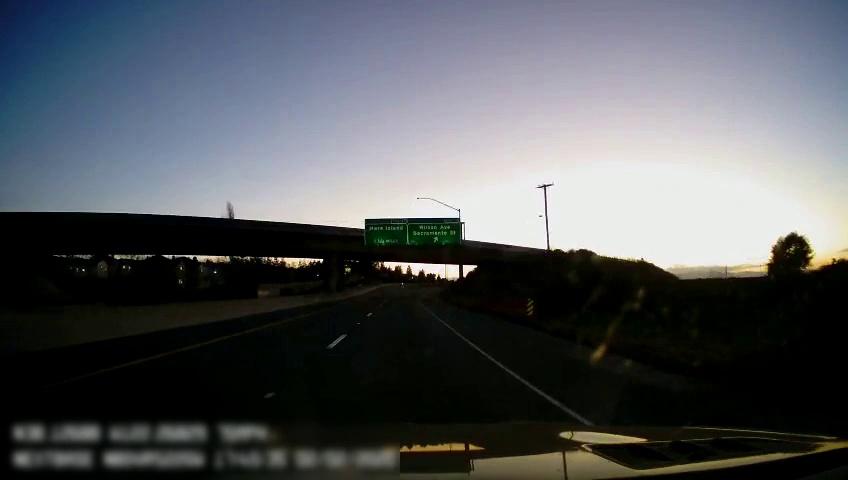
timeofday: Dusk/Dawn/Twilight
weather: Sunny
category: Drivable Space
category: Lanes | Current Lane
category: Lanes | Current Lane
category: Lanes | Alternate Lane
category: Traffic | Signs
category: Traffic | Signs